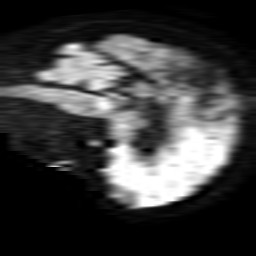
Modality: TRACE
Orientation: sagittal
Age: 68
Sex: female
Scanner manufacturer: philips
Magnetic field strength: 1.5 T
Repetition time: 3.689 s
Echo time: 0.09411 s